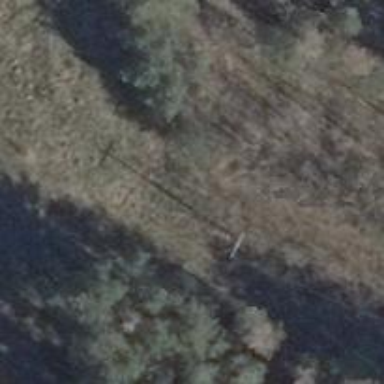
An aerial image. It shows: Power pole.